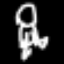
Label: frog